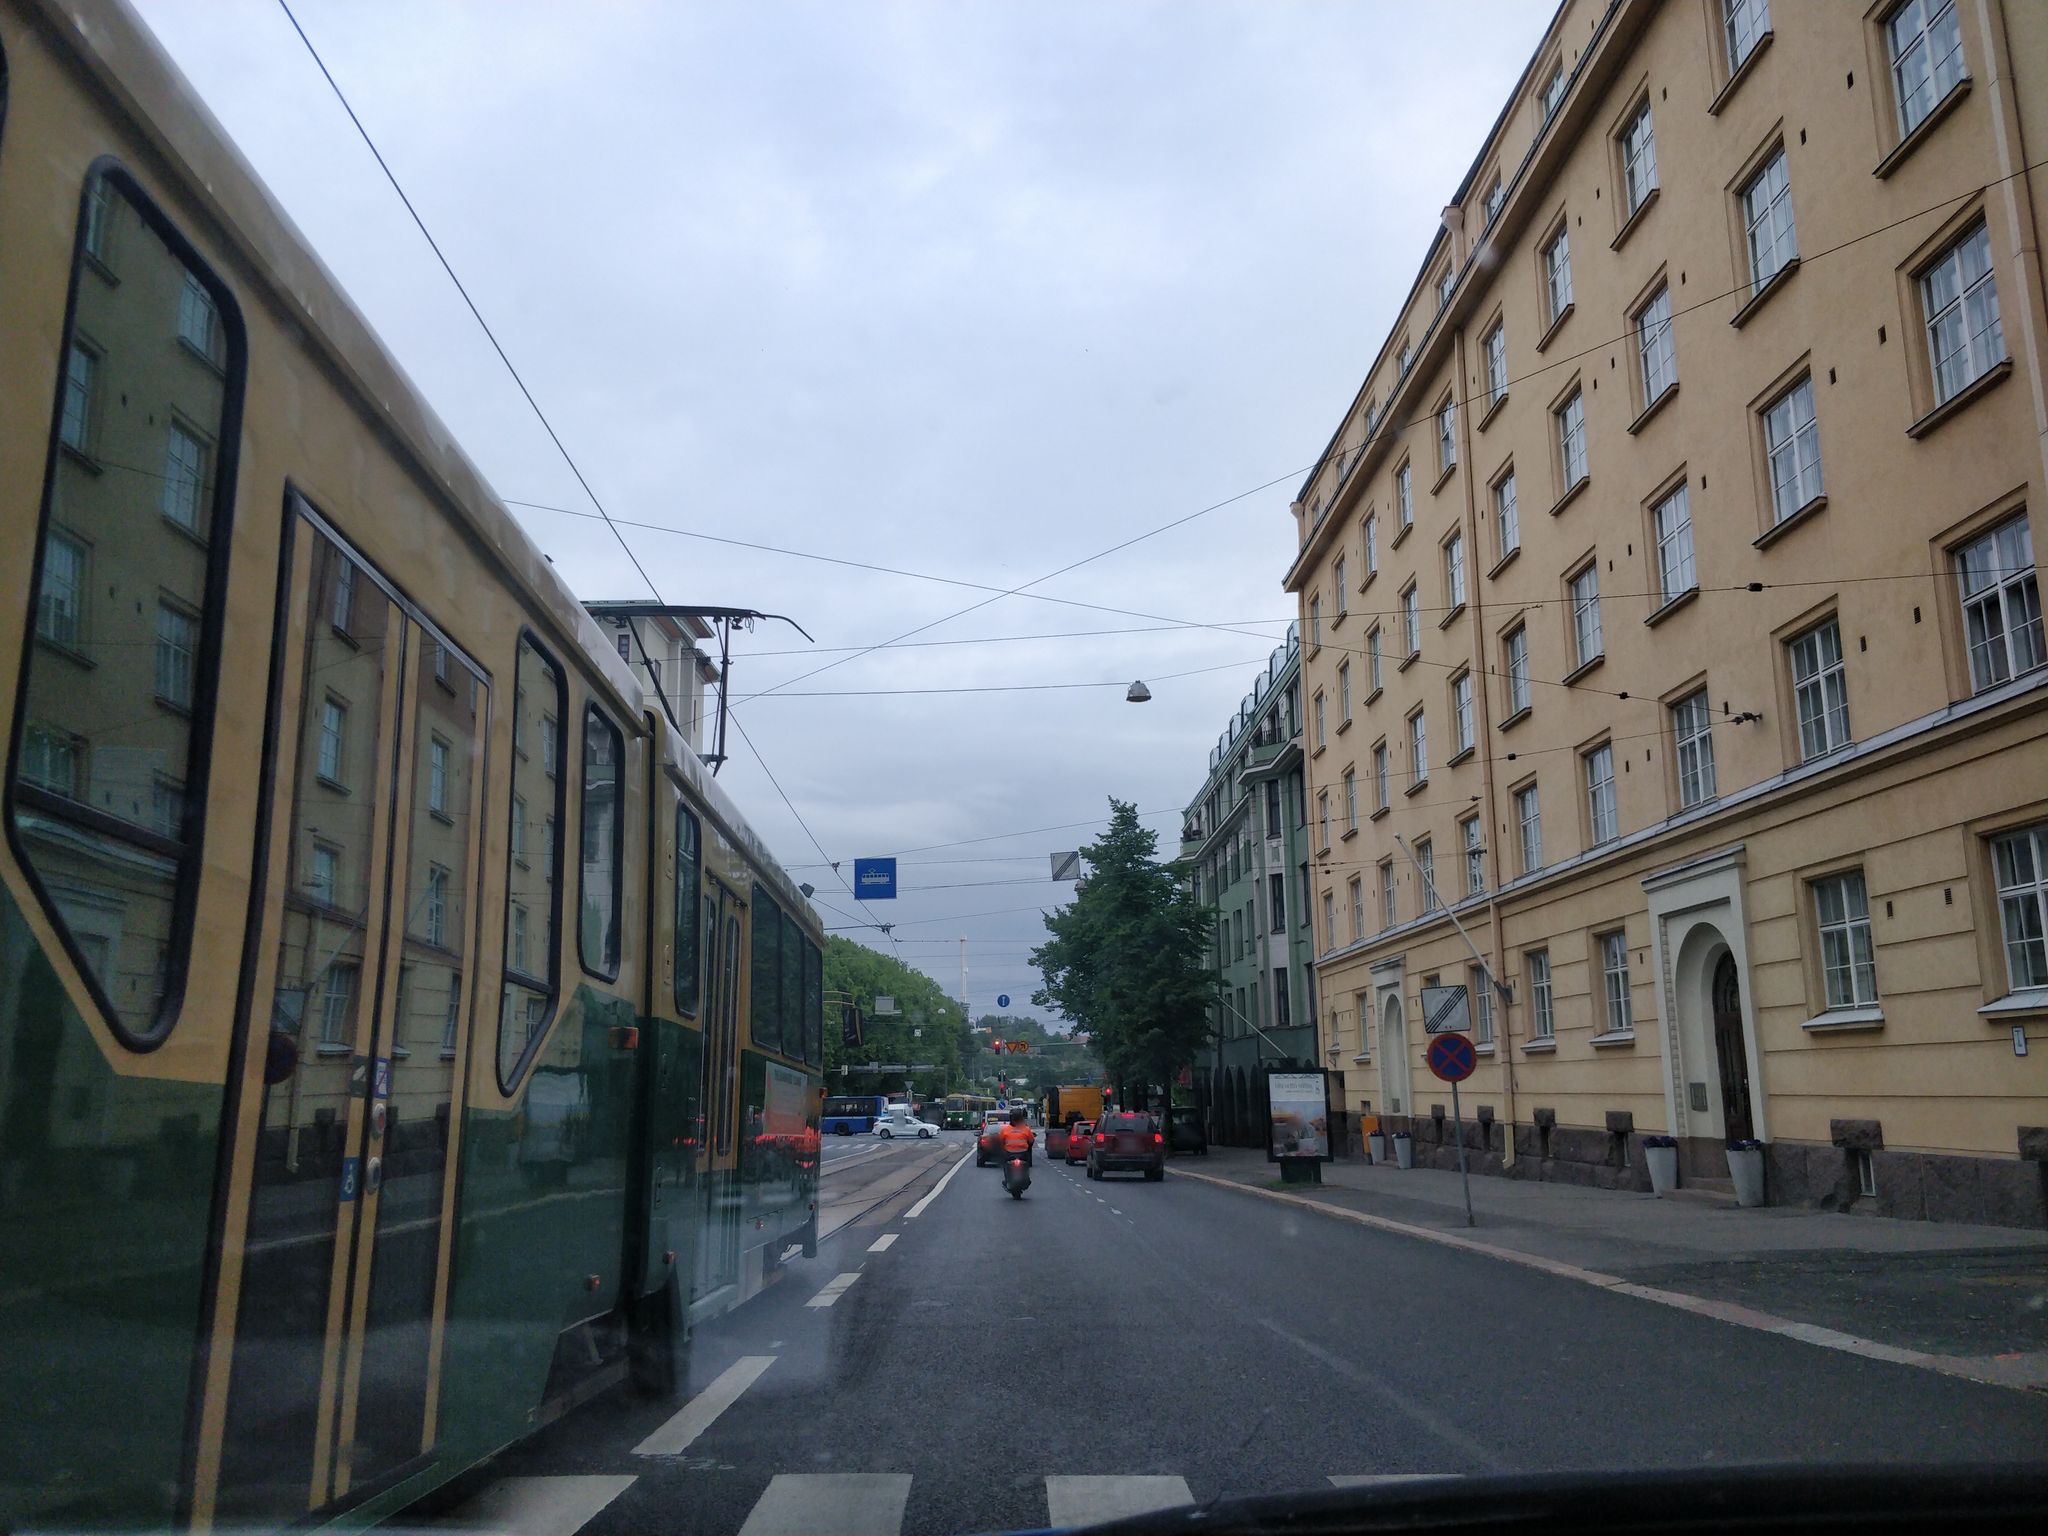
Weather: cloudy
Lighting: day
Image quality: good
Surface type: driving surface
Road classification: footway
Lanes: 1
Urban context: urban centre
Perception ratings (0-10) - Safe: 6.24, Lively: 7.8, Beautiful: 2.65, Boring: 5.31, Depressing: 7, Wealthy: 5.84